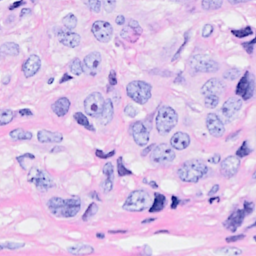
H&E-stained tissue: Breast